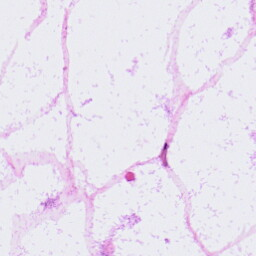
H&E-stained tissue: LymphNode